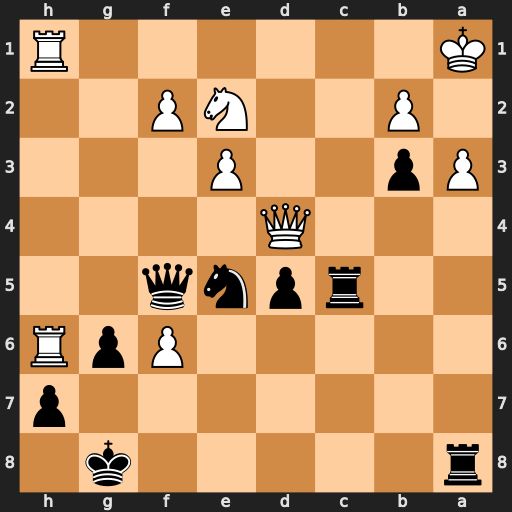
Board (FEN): r5k1/7p/5PpR/2rpnq2/3Q4/Pp2P3/1P2NP2/K6R
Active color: b
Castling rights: -
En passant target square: -
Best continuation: Qc2 a4 Rac8